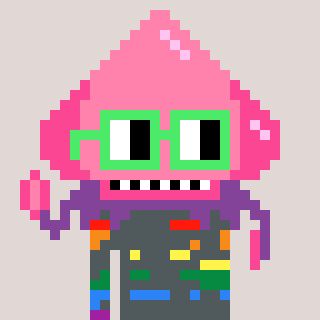
a pixel art character with square light green glasses, a squid-shaped head and a orange-colored body on a warm background